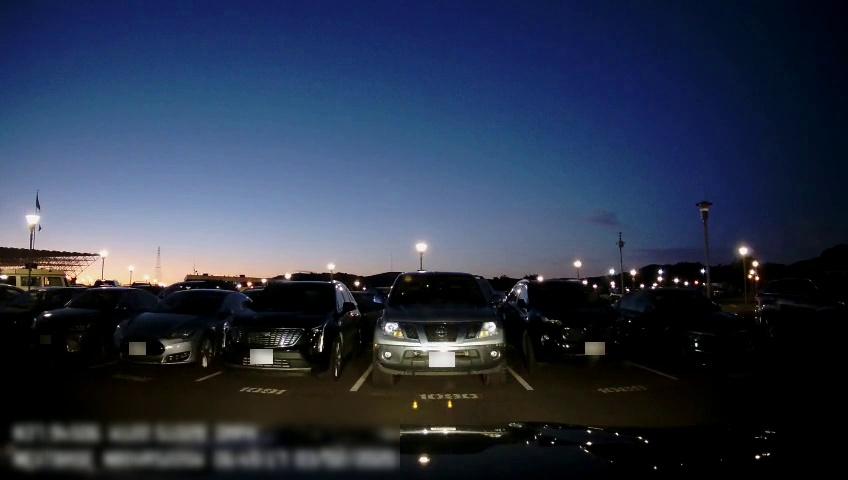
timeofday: Night
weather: Other
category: Drivable Space
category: Vehicles | SUV
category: Vehicles | Car
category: Vehicles | SUV
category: Vehicles | Truck
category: Vehicles | SUV
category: Vehicles | Car
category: Vehicles | Car
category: Vehicles | Car
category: Vehicles | Car
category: Vehicles | Other LV
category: Vehicles | SUV